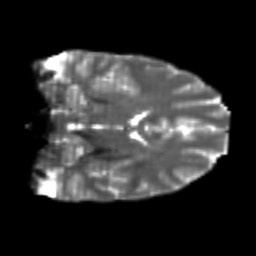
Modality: T2w
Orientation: coronal
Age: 23
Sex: male
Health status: healthy
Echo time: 0.074 s